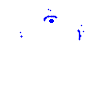
Particle: pion